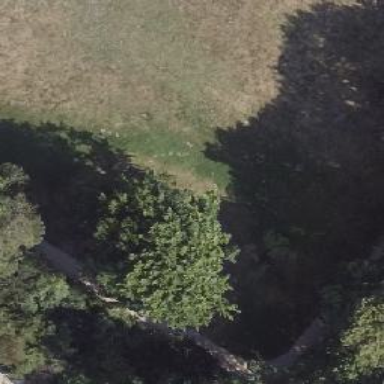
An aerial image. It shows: Broadleaved deciduous tree located in park.